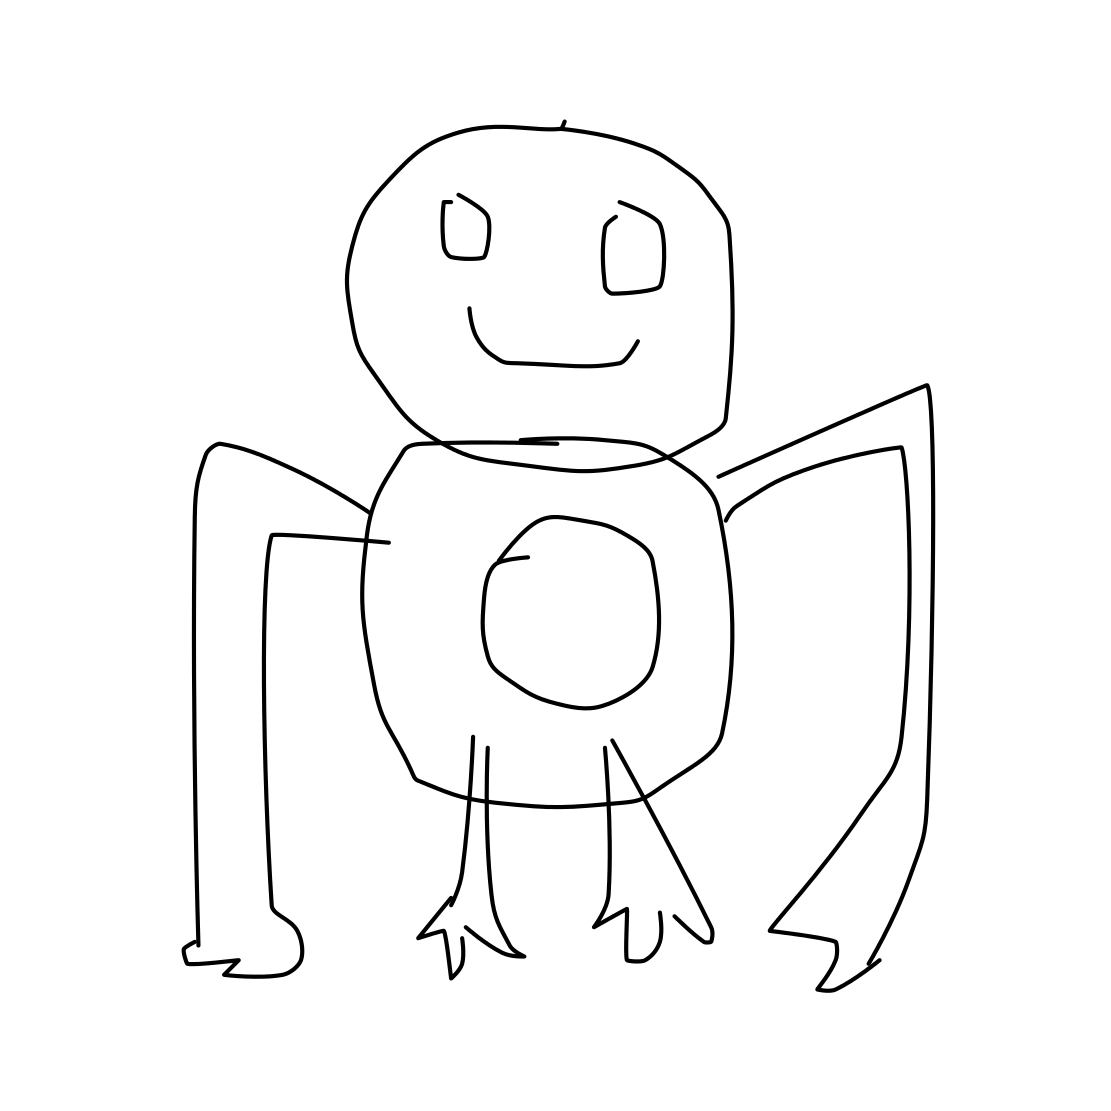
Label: frog